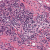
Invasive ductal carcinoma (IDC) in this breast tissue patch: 1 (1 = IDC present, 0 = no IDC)